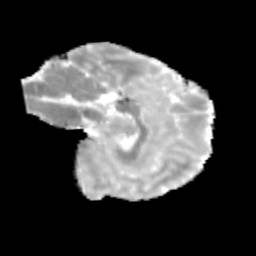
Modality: MD
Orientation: sagittal
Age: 11
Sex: male
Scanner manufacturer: siemens
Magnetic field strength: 3 T
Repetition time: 3.8 s
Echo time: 0.07 s